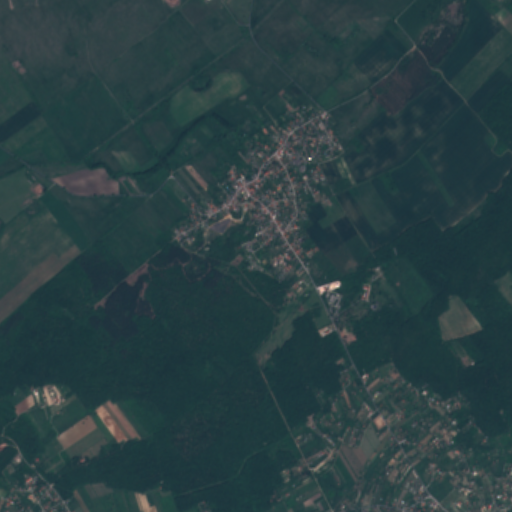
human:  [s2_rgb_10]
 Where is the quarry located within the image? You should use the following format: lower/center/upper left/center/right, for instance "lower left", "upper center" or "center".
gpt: The quarry is located in the lower left of the image.
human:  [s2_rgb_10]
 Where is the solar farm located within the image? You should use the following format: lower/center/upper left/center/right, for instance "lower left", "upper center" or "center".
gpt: The solar farm is located in the center of the image.
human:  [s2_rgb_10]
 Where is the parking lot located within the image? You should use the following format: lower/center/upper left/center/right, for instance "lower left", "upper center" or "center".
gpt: There is no parking lot in the image.